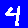
Digit: 4